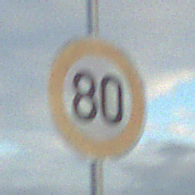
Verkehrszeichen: Geschwindigkeit80
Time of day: SunriseSunset
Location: Outdoor (RoadRail)
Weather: PartlyCloudy
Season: NotSpecified
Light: Natural